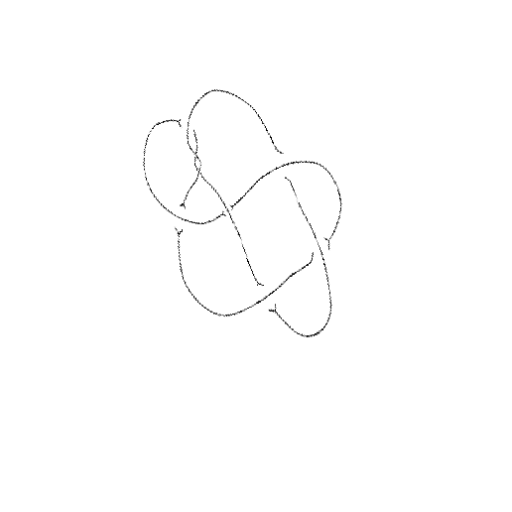
Crossing number: 8